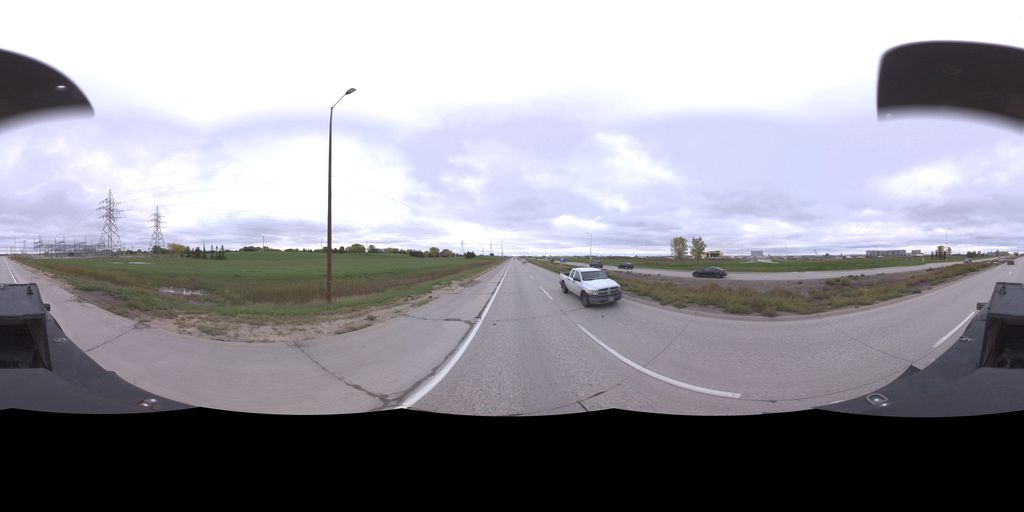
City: winnipeg